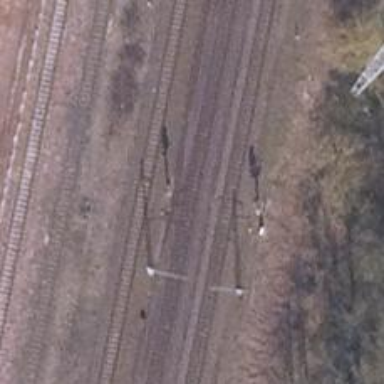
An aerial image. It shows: Railway with electrified contact lines.